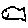
Label: fish